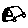
Label: car